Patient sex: M
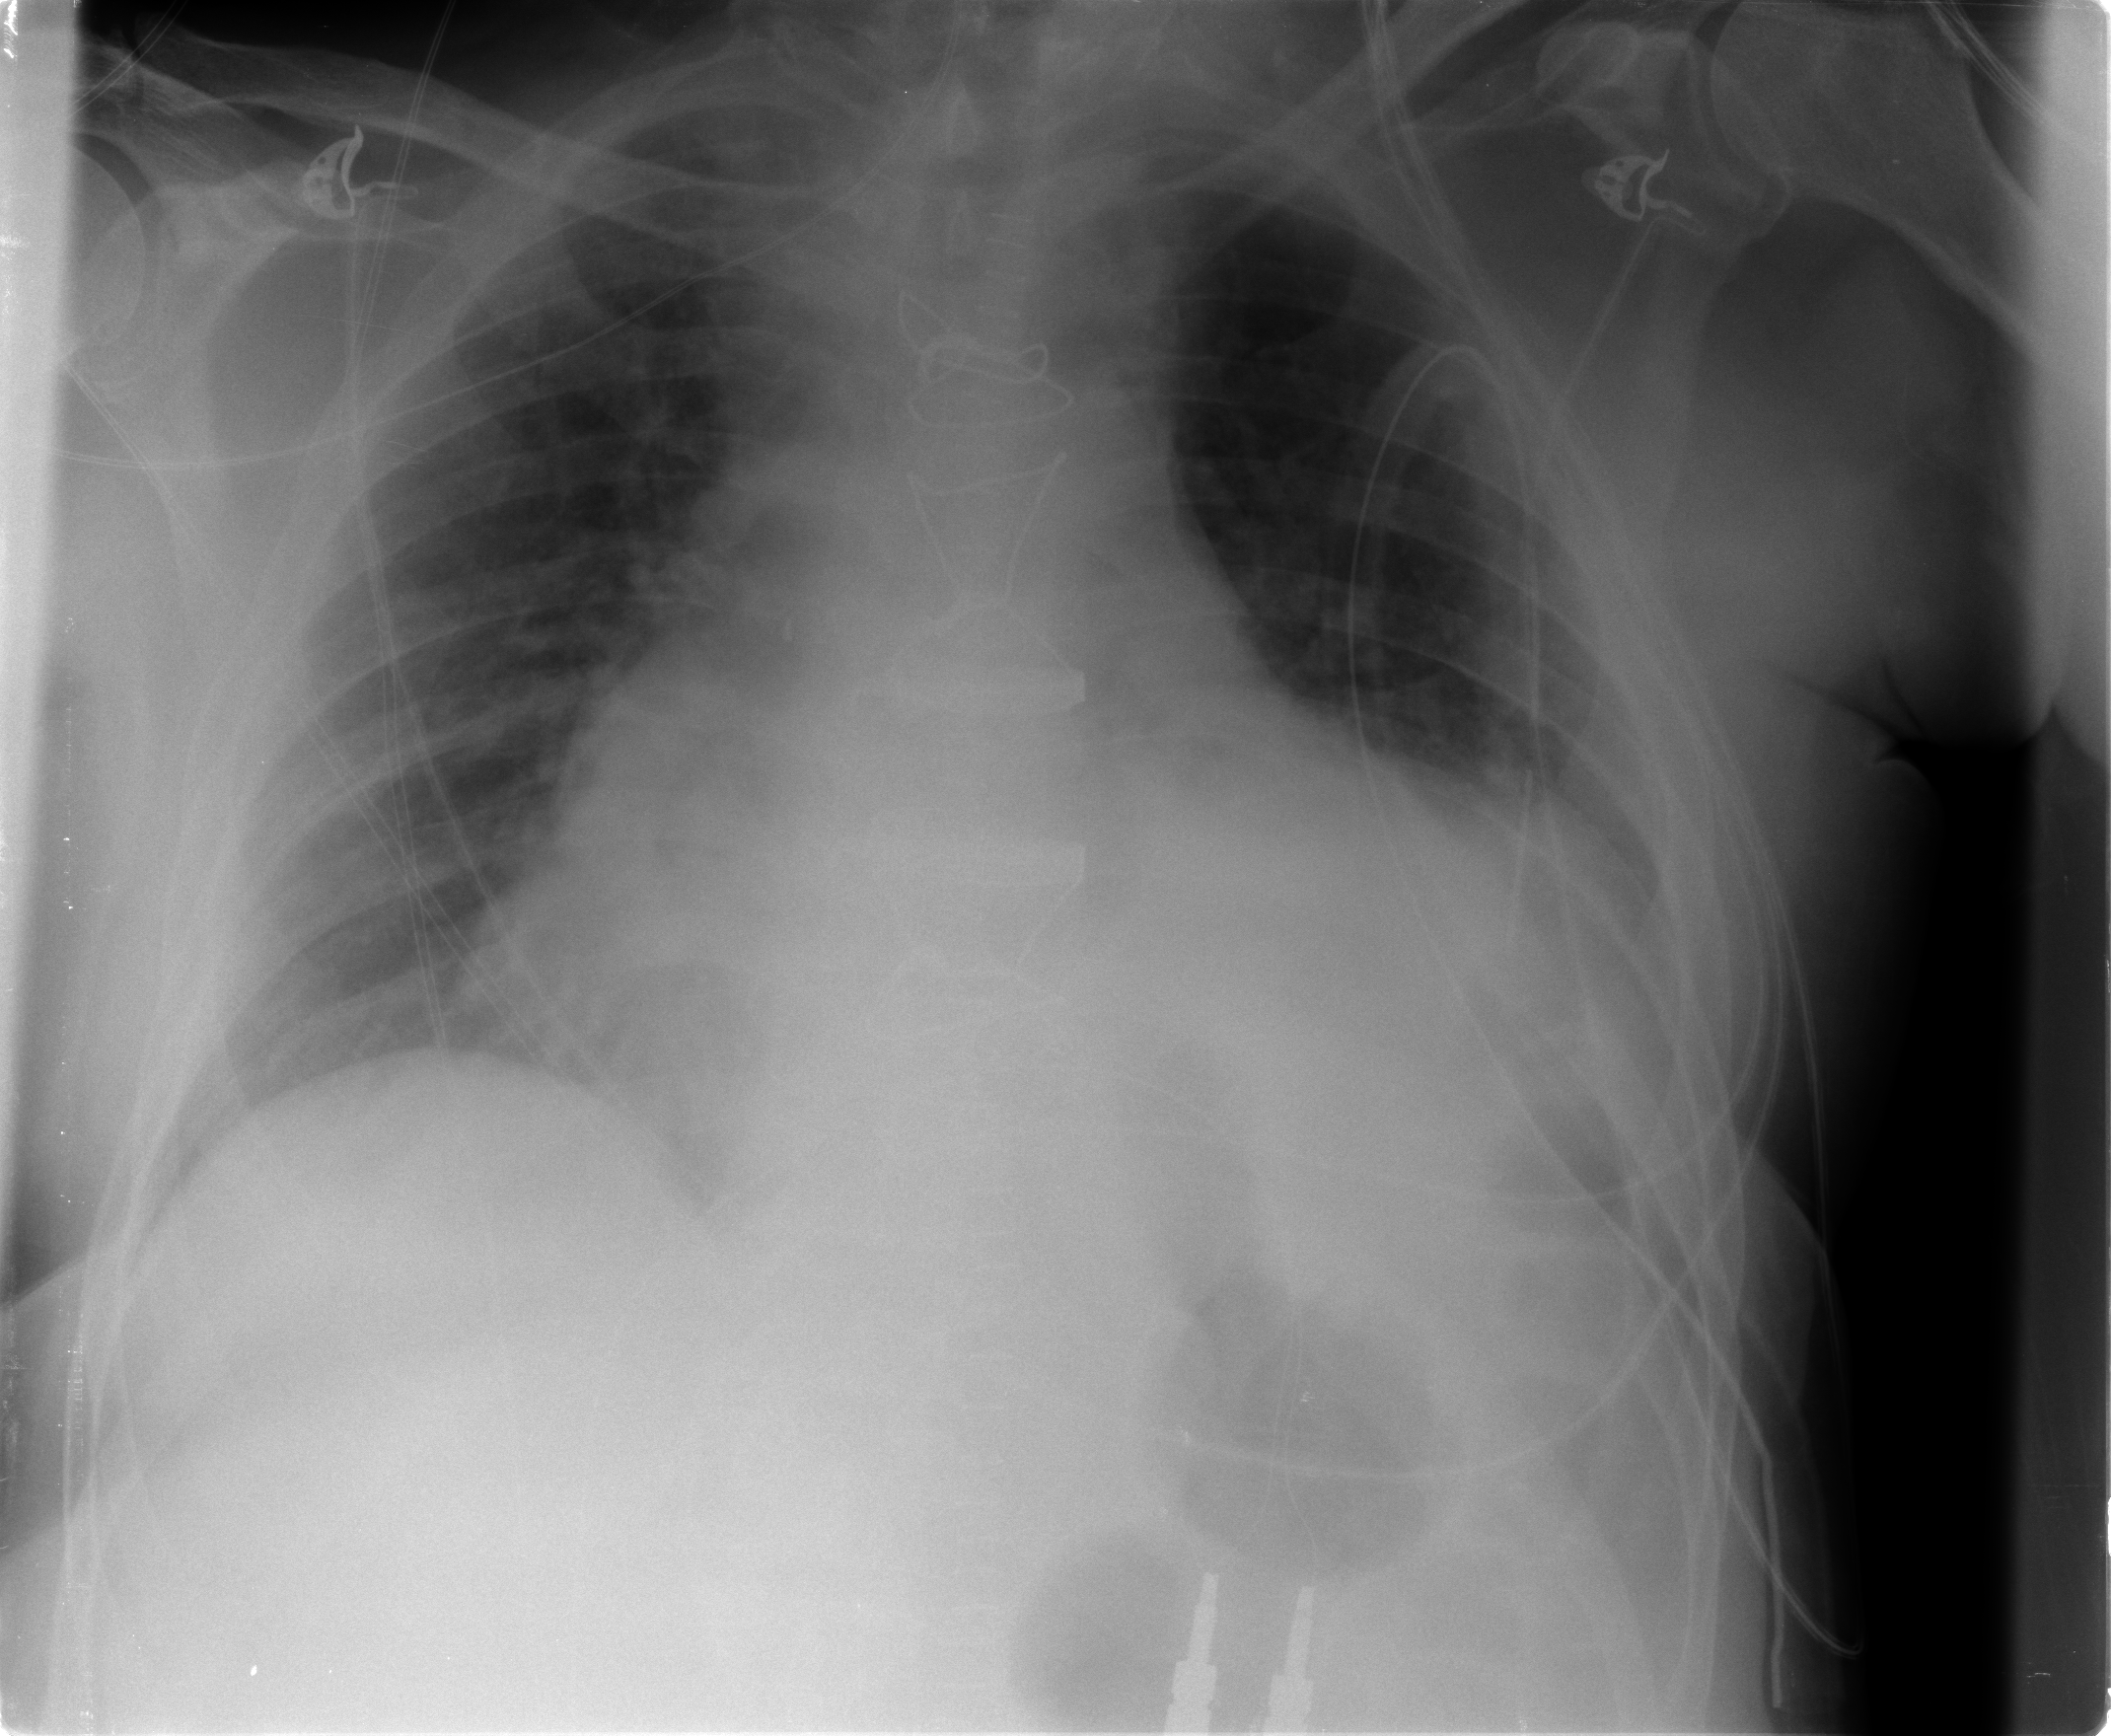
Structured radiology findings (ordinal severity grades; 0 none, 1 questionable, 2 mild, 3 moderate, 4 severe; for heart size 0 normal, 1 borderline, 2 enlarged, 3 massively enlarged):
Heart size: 2
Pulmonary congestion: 2
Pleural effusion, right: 0
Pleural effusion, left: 2
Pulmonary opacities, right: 0
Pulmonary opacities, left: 0
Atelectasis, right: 2
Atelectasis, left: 2